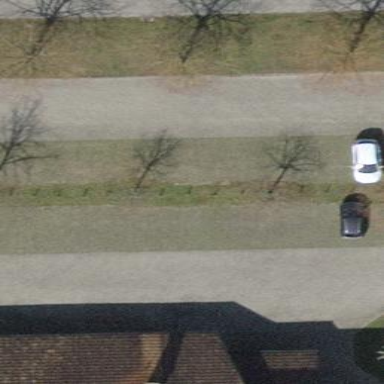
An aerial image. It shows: Parking area with surface.